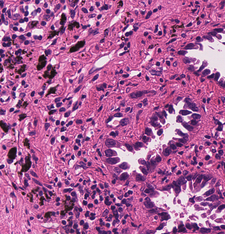
Tumor epithelial tissue: yes
Tumor-associated stroma tissue: yes
Normal tissue: no